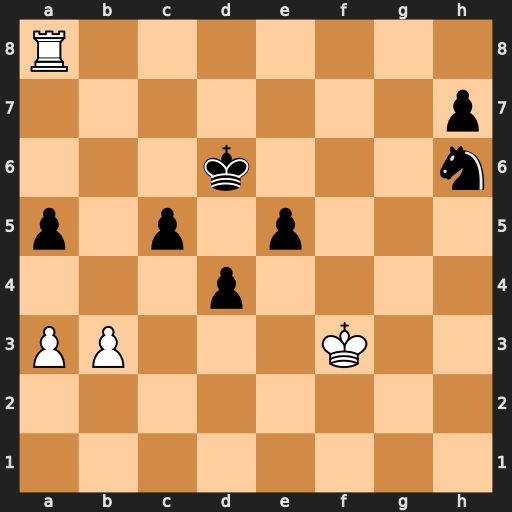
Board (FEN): R7/7p/3k3n/p1p1p3/3p4/PP3K2/8/8
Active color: w
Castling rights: -
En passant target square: -
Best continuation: Ra6+ Kd5 Rxh6